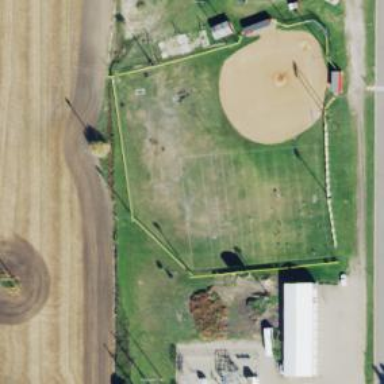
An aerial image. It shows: Baseball pitch for leisure land.